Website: home-depot
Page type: review-order
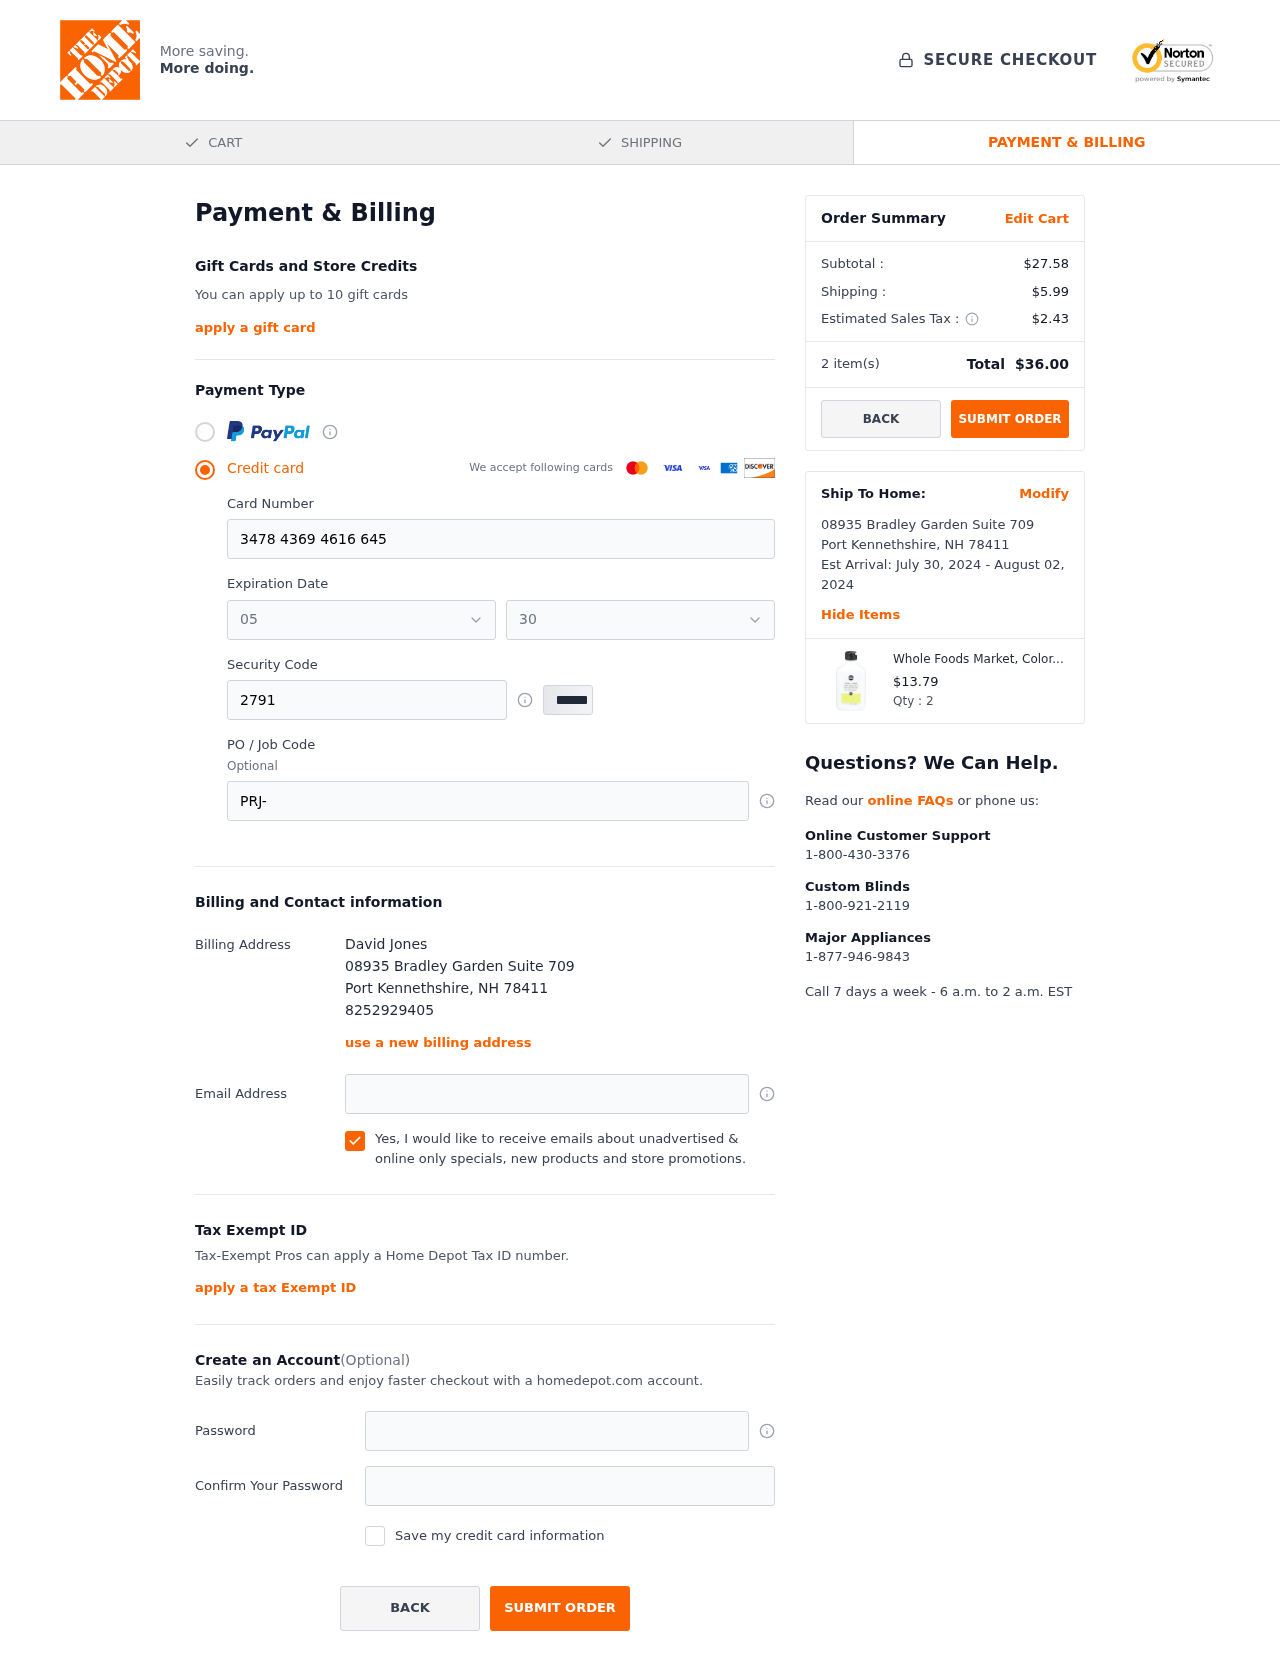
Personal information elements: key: PII_CARD_EXPIRY_MONTH
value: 05
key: PII_CARD_EXPIRY_YEAR
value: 30
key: PII_CITY
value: Port Kennethshire
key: PII_FULLNAME
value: David Jones
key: PII_PHONE
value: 8252929405
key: PII_POSTCODE
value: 78411
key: PII_STATE_ABBR
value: NH
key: PII_STREET
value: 08935 Bradley Garden Suite 709
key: PII_CARD_NUMBER
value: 3478 4369 4616 645
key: PII_CARD_CVV
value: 2791
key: PII_JOB_CODE
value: PRJ-3191-43
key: PII_EMAIL
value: davidjones@yahoo.com
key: PII_POSTCODE_FULL
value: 78411
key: PII_POSTCODE_NUMERIC
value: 78411
Product elements: key: PRODUCT1_NAME
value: Whole Foods Market, Color Preserve Conditioner, 10 Fl Oz
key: PRODUCT1_PRICE
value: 13.79
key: PRODUCT1_QUANTITY
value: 2
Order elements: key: ORDER_SUBTOTAL
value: $27.58
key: ORDER_SHIPPING_COST
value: $5.99
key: ORDER_TAX
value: $2.43
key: ORDER_NUM_ITEMS
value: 2
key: ORDER_TOTAL
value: $36.00
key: ORDER_SHIPPING_DATE
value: July 30, 2024
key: ORDER_DELIVERY_DATE
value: August 02, 2024